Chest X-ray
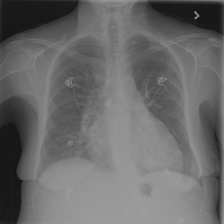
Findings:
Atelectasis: negative
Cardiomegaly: positive
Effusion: positive
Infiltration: negative
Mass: negative
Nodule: negative
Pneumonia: negative
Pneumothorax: negative
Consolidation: negative
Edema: negative
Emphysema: negative
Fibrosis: negative
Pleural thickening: negative
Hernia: negative